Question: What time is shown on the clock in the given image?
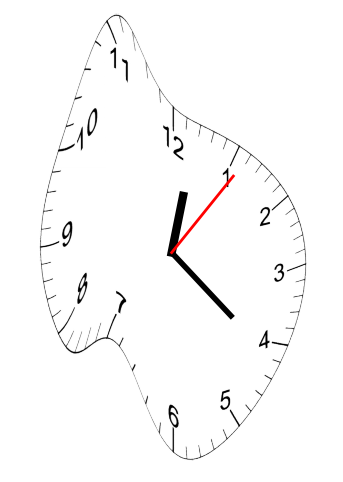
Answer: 12:21:06